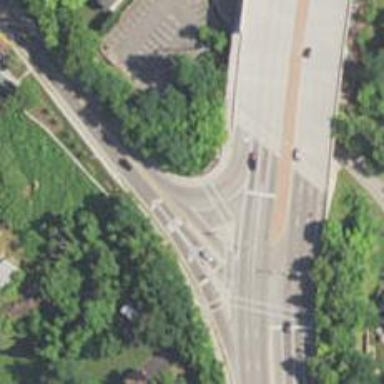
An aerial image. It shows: Trunk link highway.